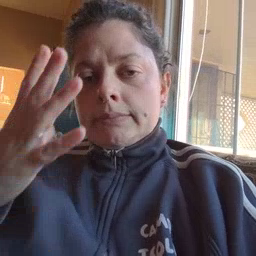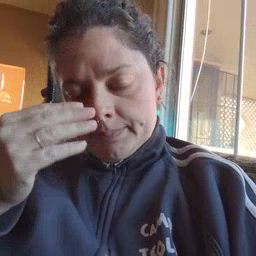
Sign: sleepy